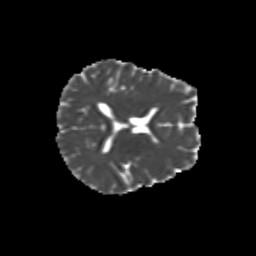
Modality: MD
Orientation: axial
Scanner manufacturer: siemens
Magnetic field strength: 3 T
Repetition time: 9.2 s
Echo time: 0.084 s